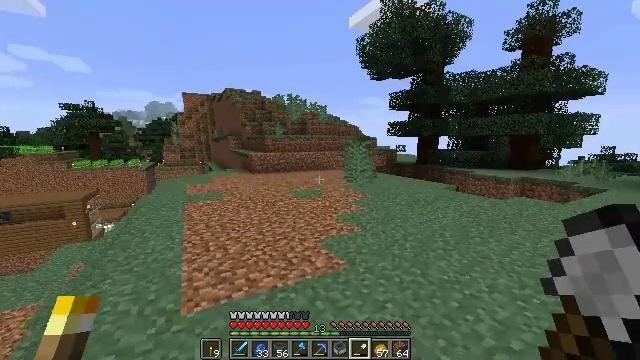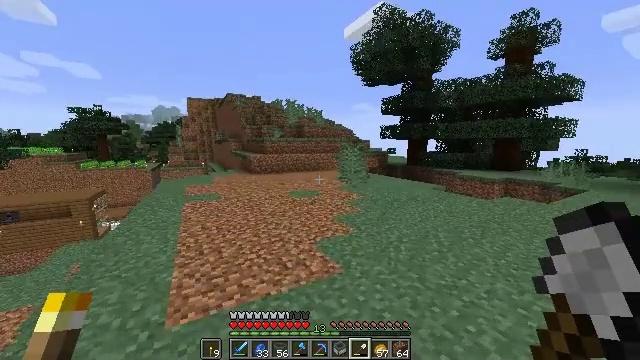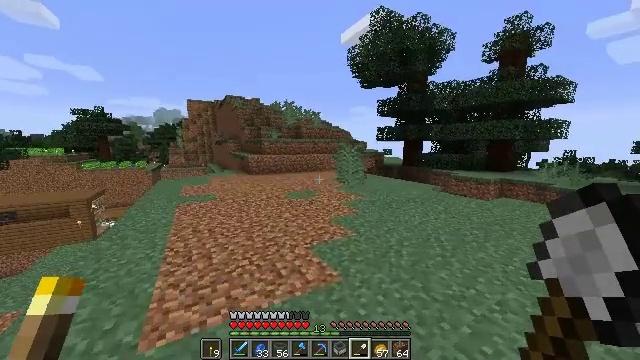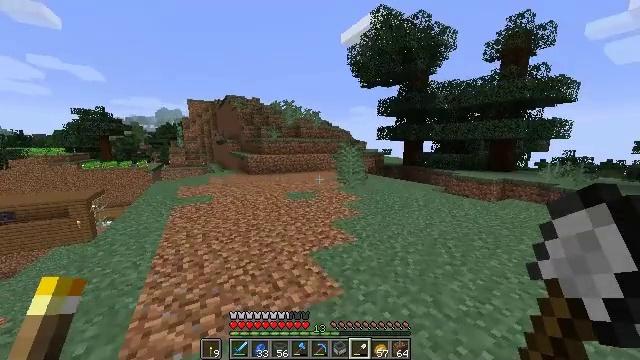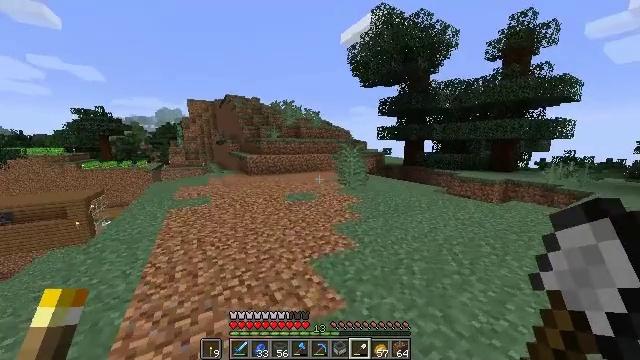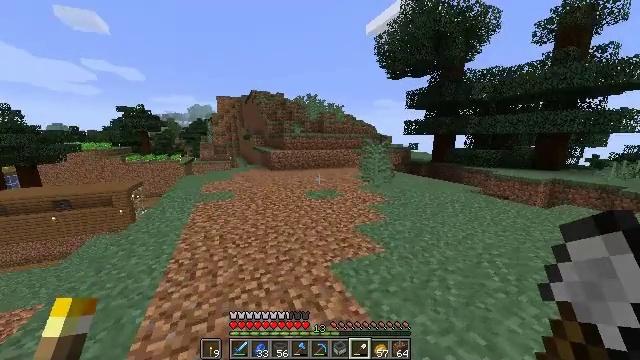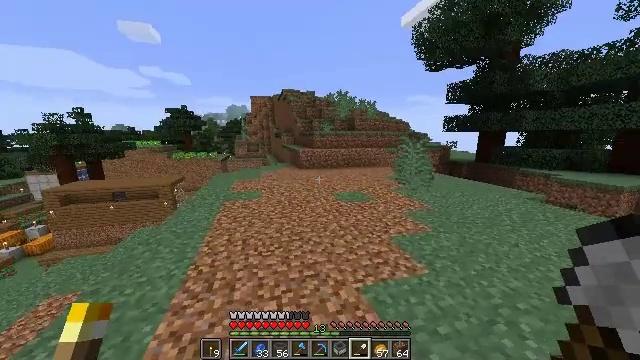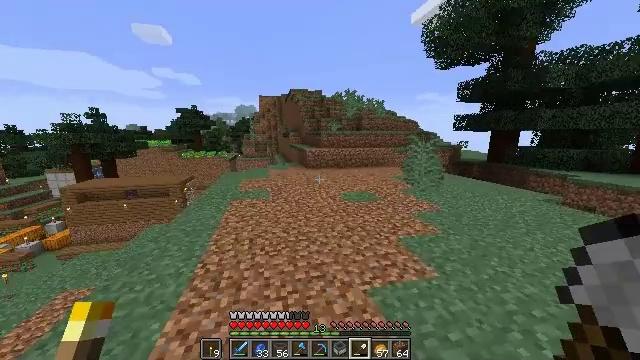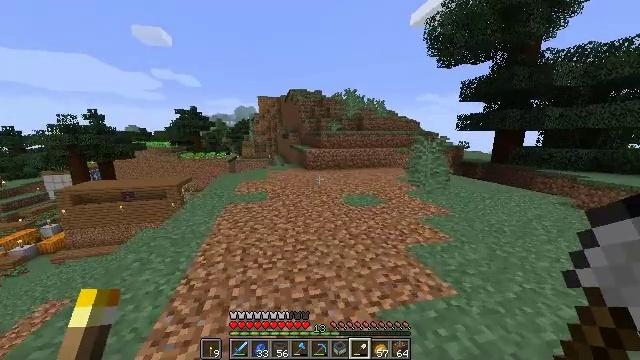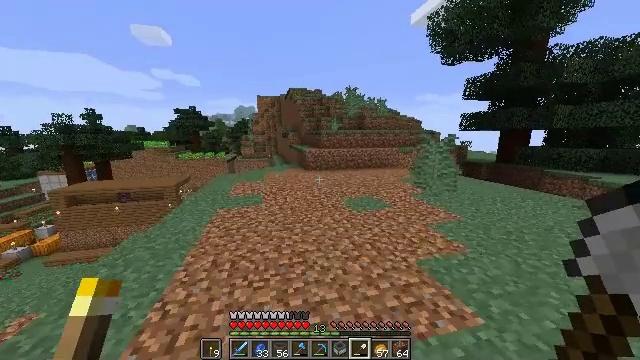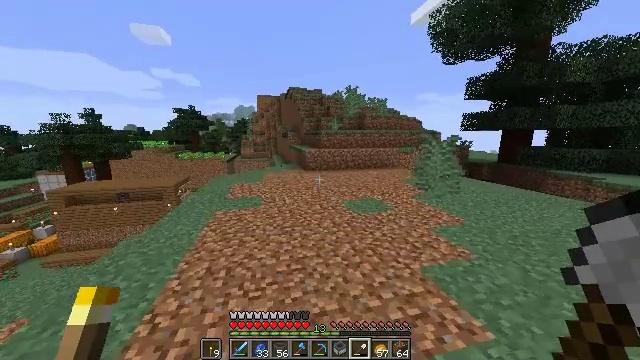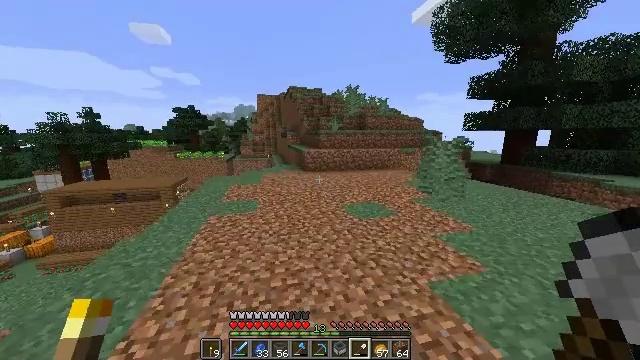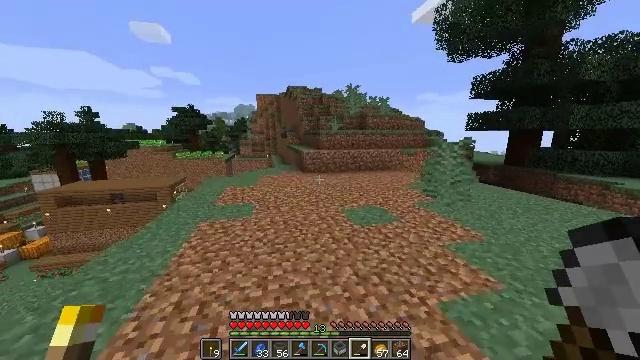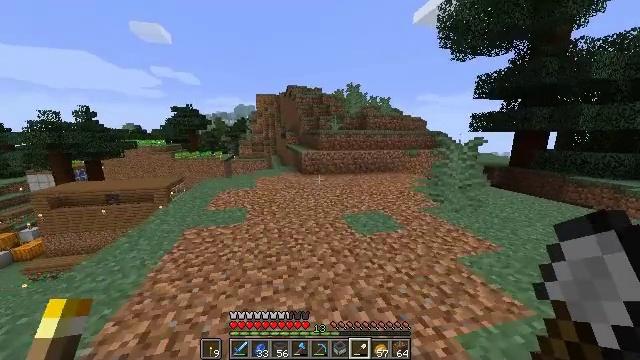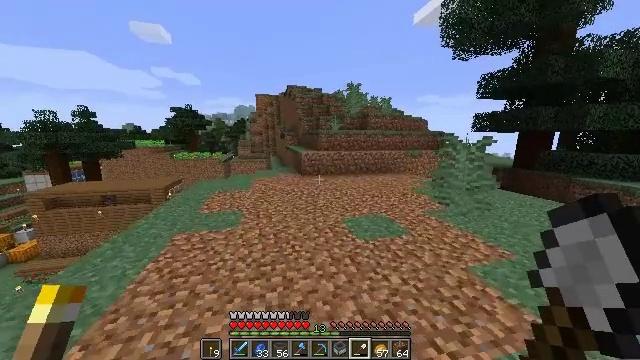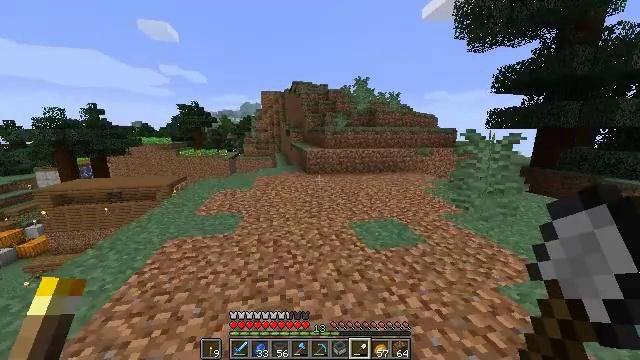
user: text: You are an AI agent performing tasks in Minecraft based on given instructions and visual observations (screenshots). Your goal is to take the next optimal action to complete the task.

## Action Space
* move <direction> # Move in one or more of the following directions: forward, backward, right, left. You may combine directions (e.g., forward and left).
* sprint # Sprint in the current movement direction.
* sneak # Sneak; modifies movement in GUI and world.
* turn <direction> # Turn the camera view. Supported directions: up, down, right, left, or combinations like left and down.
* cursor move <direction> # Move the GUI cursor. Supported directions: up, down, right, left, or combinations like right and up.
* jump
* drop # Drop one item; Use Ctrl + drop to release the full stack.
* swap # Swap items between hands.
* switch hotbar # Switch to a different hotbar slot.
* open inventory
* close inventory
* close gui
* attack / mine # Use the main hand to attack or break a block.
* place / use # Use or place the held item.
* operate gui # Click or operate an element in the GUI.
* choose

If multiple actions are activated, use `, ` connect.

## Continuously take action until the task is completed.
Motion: motion action
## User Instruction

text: Mine the large fern from the ground.
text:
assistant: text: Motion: move forward, sprint
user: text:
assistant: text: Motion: move forward, sprint
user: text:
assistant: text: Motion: move forward, sprint
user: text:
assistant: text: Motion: move forward, sprint
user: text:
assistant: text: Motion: move forward, turn left and down
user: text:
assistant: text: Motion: move forward, turn left
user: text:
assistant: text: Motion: move forward, turn left
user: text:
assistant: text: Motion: move forward
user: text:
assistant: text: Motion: move forward
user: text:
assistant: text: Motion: move forward, sprint
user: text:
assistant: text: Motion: move forward, sprint
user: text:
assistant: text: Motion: move forward, sprint
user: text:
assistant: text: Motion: move forward, sprint
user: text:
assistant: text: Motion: move forward, sprint
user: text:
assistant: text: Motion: move forward, turn left
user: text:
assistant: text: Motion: move forward, turn left
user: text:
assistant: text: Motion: move forward, turn right and down
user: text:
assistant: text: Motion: move forward, turn right and down
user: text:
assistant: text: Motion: move forward, turn right and down
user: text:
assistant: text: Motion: move forward, turn right
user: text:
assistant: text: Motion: move forward, turn right and up
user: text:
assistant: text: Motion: move forward, turn right
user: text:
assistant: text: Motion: move forward
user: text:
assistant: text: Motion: move forward
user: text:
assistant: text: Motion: move forward, turn down, attack / mine
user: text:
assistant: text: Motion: move forward, attack / mine
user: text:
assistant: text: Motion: turn down, attack / mine
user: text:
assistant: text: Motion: turn right and down, attack / mine
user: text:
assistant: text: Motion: no_op
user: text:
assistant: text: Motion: no_op